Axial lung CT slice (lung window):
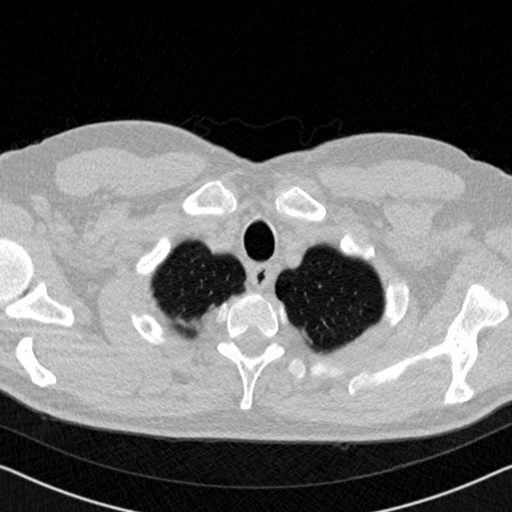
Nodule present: no